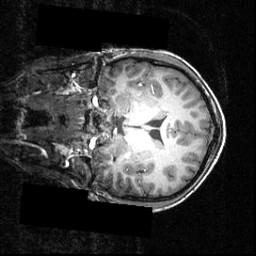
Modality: T1w
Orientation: coronal
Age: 21
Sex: male
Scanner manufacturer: siemens
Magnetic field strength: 3.951 T
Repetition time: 1.5 s
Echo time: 0.00335 s